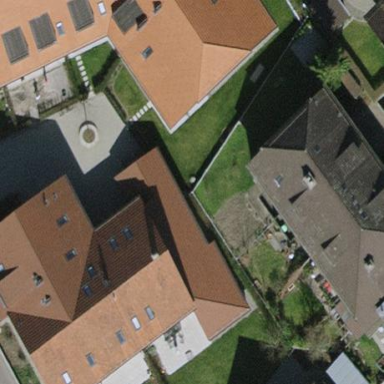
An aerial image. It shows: Building with tiled roof.